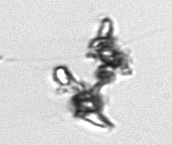
Label: Thalassiosira_TAG_external_detritus